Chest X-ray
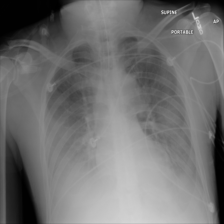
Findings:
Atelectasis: positive
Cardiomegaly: negative
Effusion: positive
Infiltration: positive
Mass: negative
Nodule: positive
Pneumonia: negative
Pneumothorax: negative
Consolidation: negative
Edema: negative
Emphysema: negative
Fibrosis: negative
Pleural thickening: negative
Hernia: negative